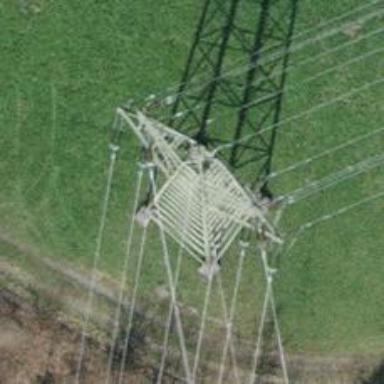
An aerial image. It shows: Power tower.